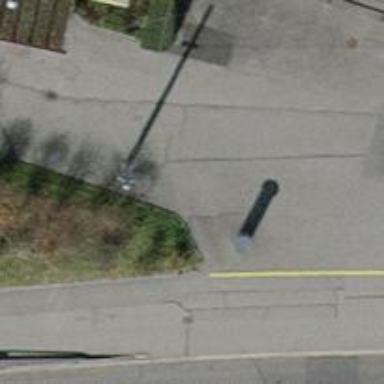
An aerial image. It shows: Advertising column.